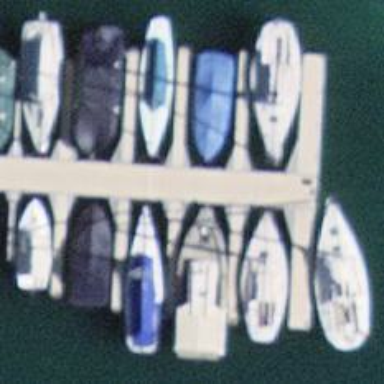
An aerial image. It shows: Man-made pier.